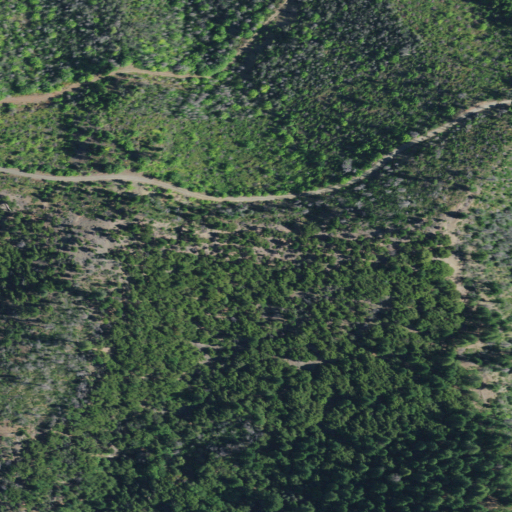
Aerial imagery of ridge(s) in California named Fryingpan Ridge containing shrub, evergreen forest, open development, and low intensity development